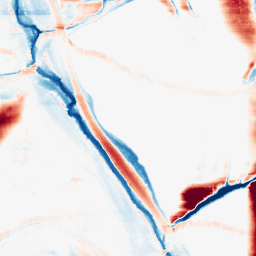
Category: morphological
Decomposition family: morphological_rect
Decomposition parameters: operation: average
width: 50
height: 10
Upsampling method: sinc_hamming
Upsampling parameters: scale: 8
kernel_size: 16
Upsampling scale: 8